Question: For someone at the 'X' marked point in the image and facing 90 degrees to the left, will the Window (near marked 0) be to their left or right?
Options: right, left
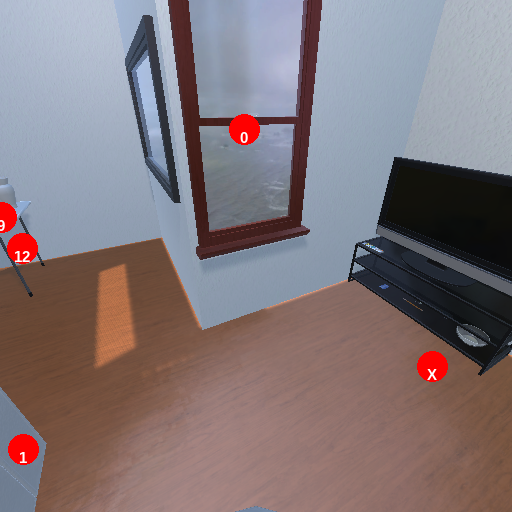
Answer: right